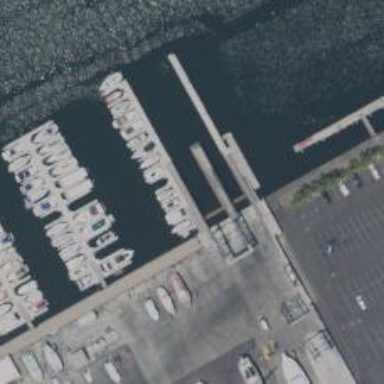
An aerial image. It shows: Man-made pier.